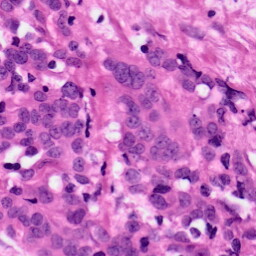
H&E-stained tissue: Ovarian